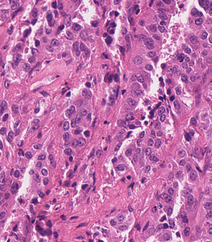
Tumor epithelial tissue: yes
Tumor-associated stroma tissue: yes
Normal tissue: no